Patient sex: M
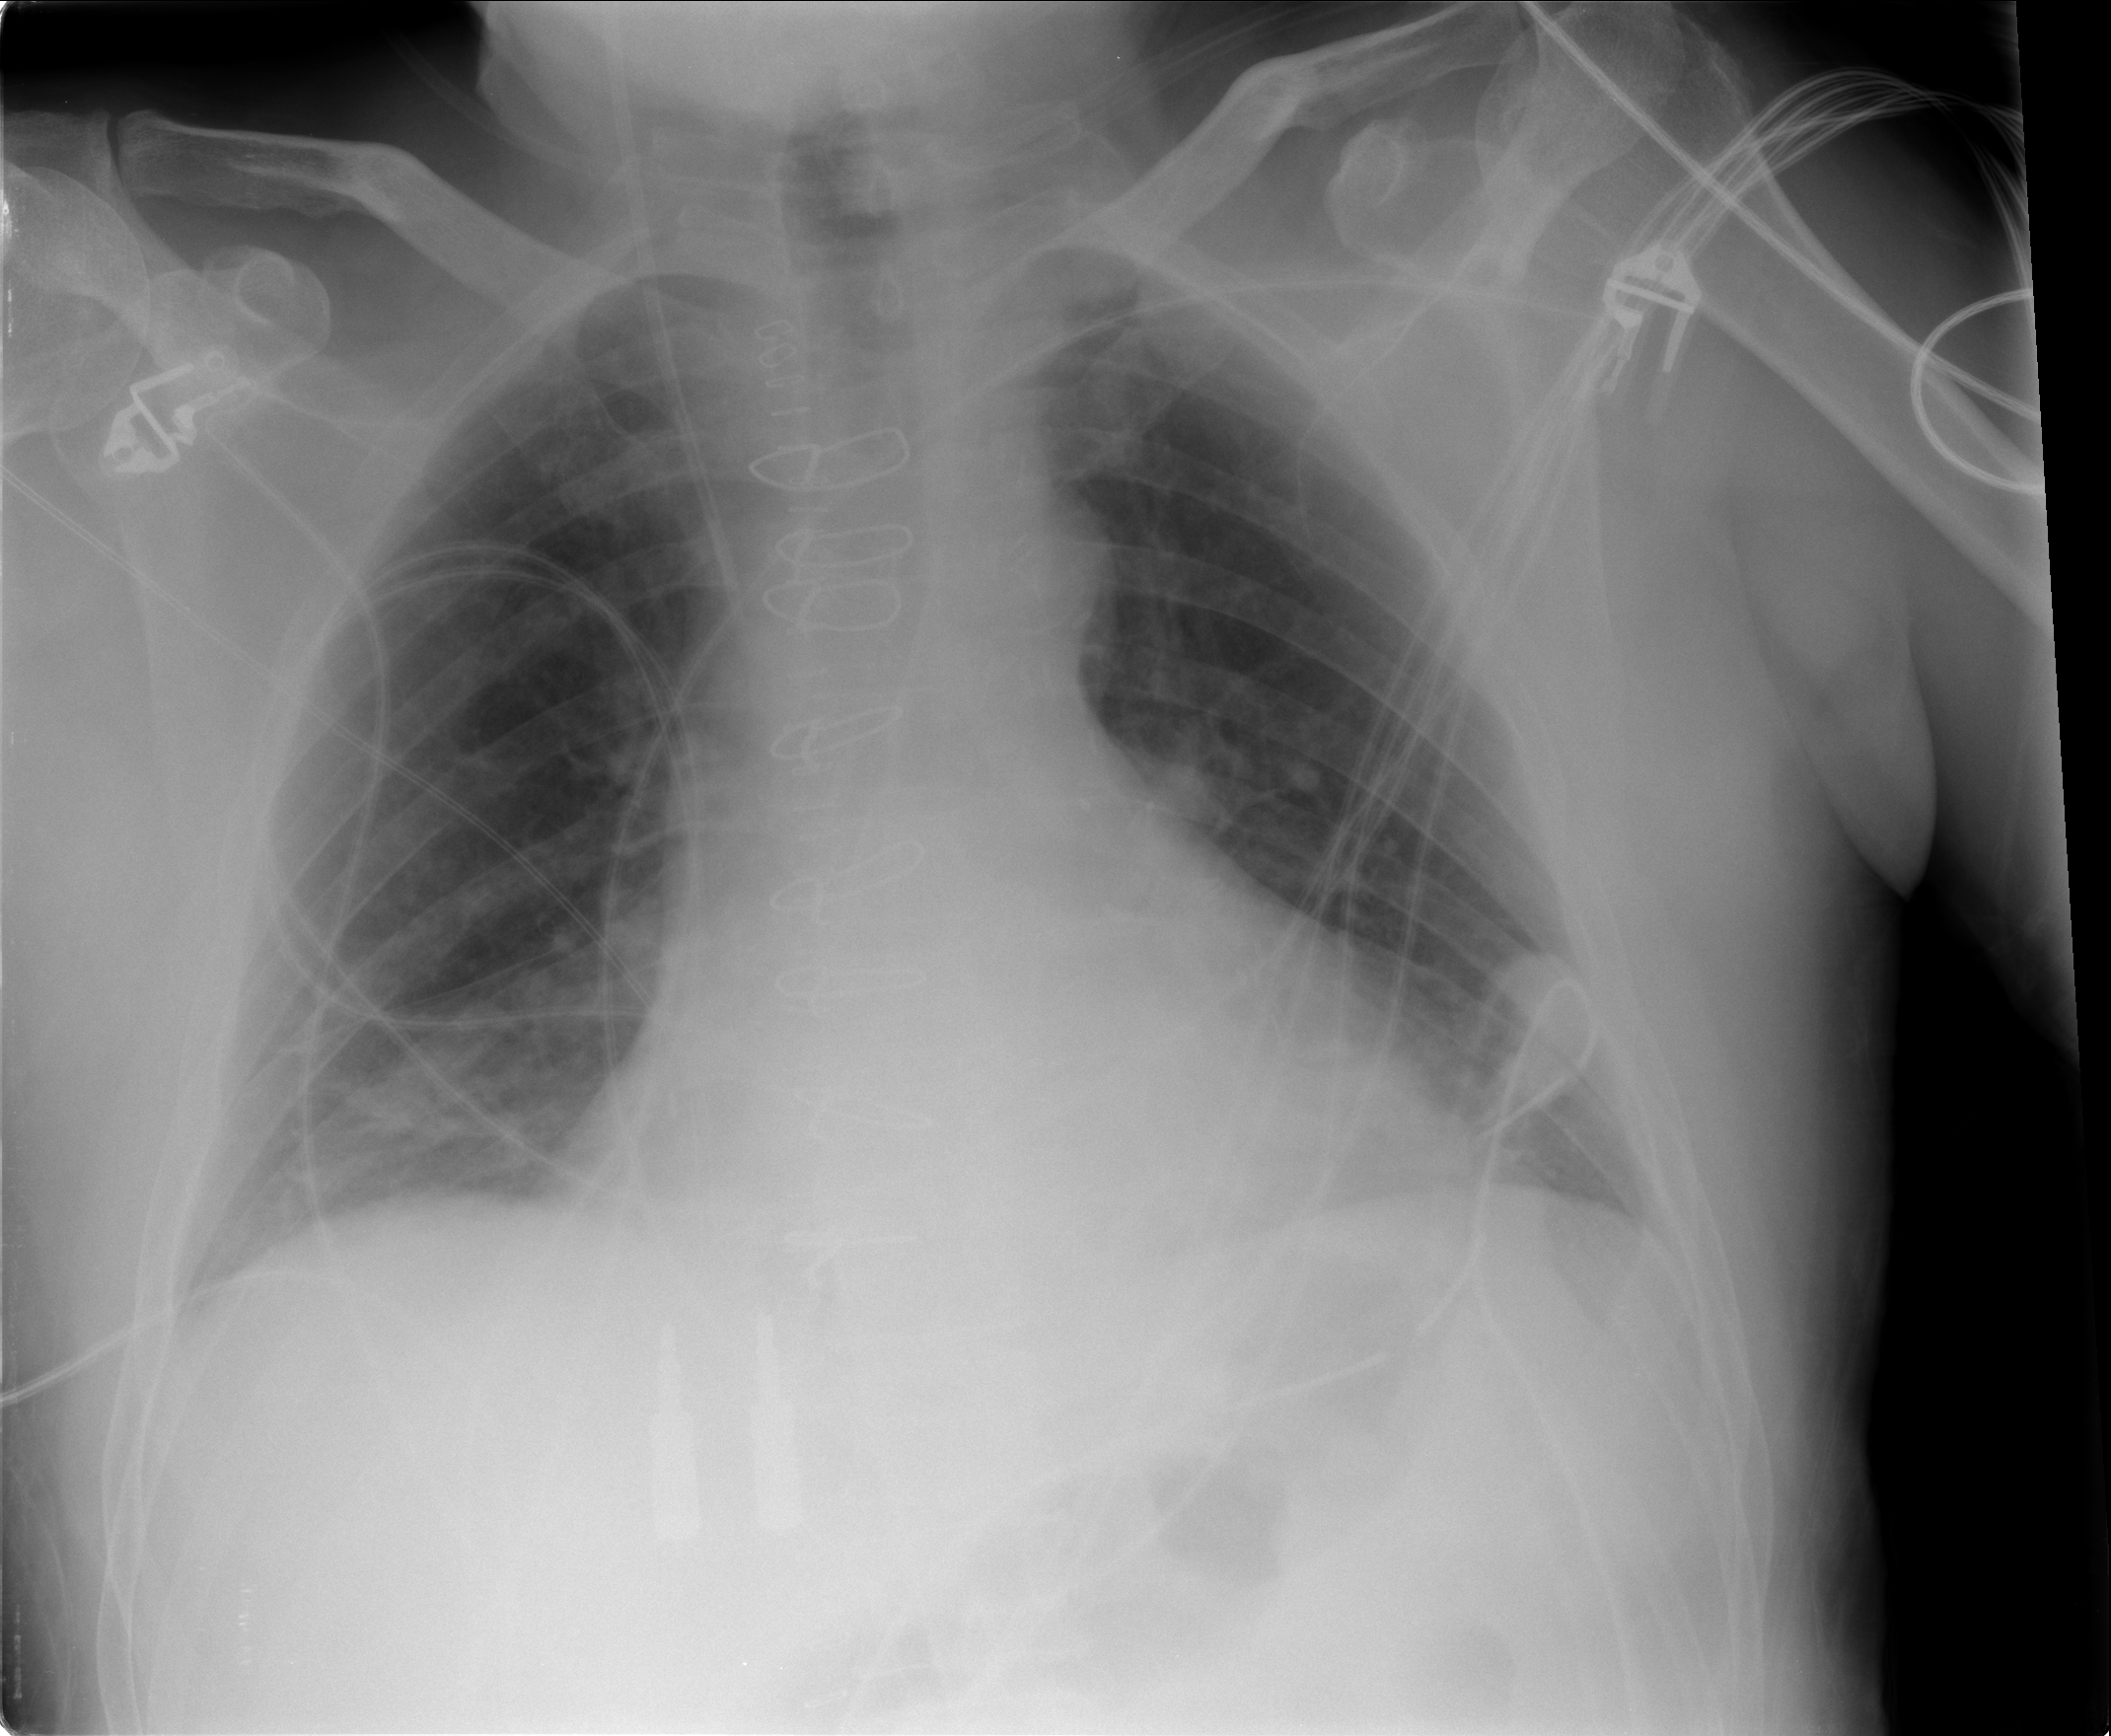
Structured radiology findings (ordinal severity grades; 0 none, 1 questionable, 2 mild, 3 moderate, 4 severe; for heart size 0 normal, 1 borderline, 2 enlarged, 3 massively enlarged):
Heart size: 2
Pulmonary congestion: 2
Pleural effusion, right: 0
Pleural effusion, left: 0
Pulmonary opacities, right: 0
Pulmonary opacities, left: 0
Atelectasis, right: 2
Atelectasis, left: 2